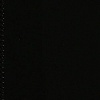
Label: space